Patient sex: M
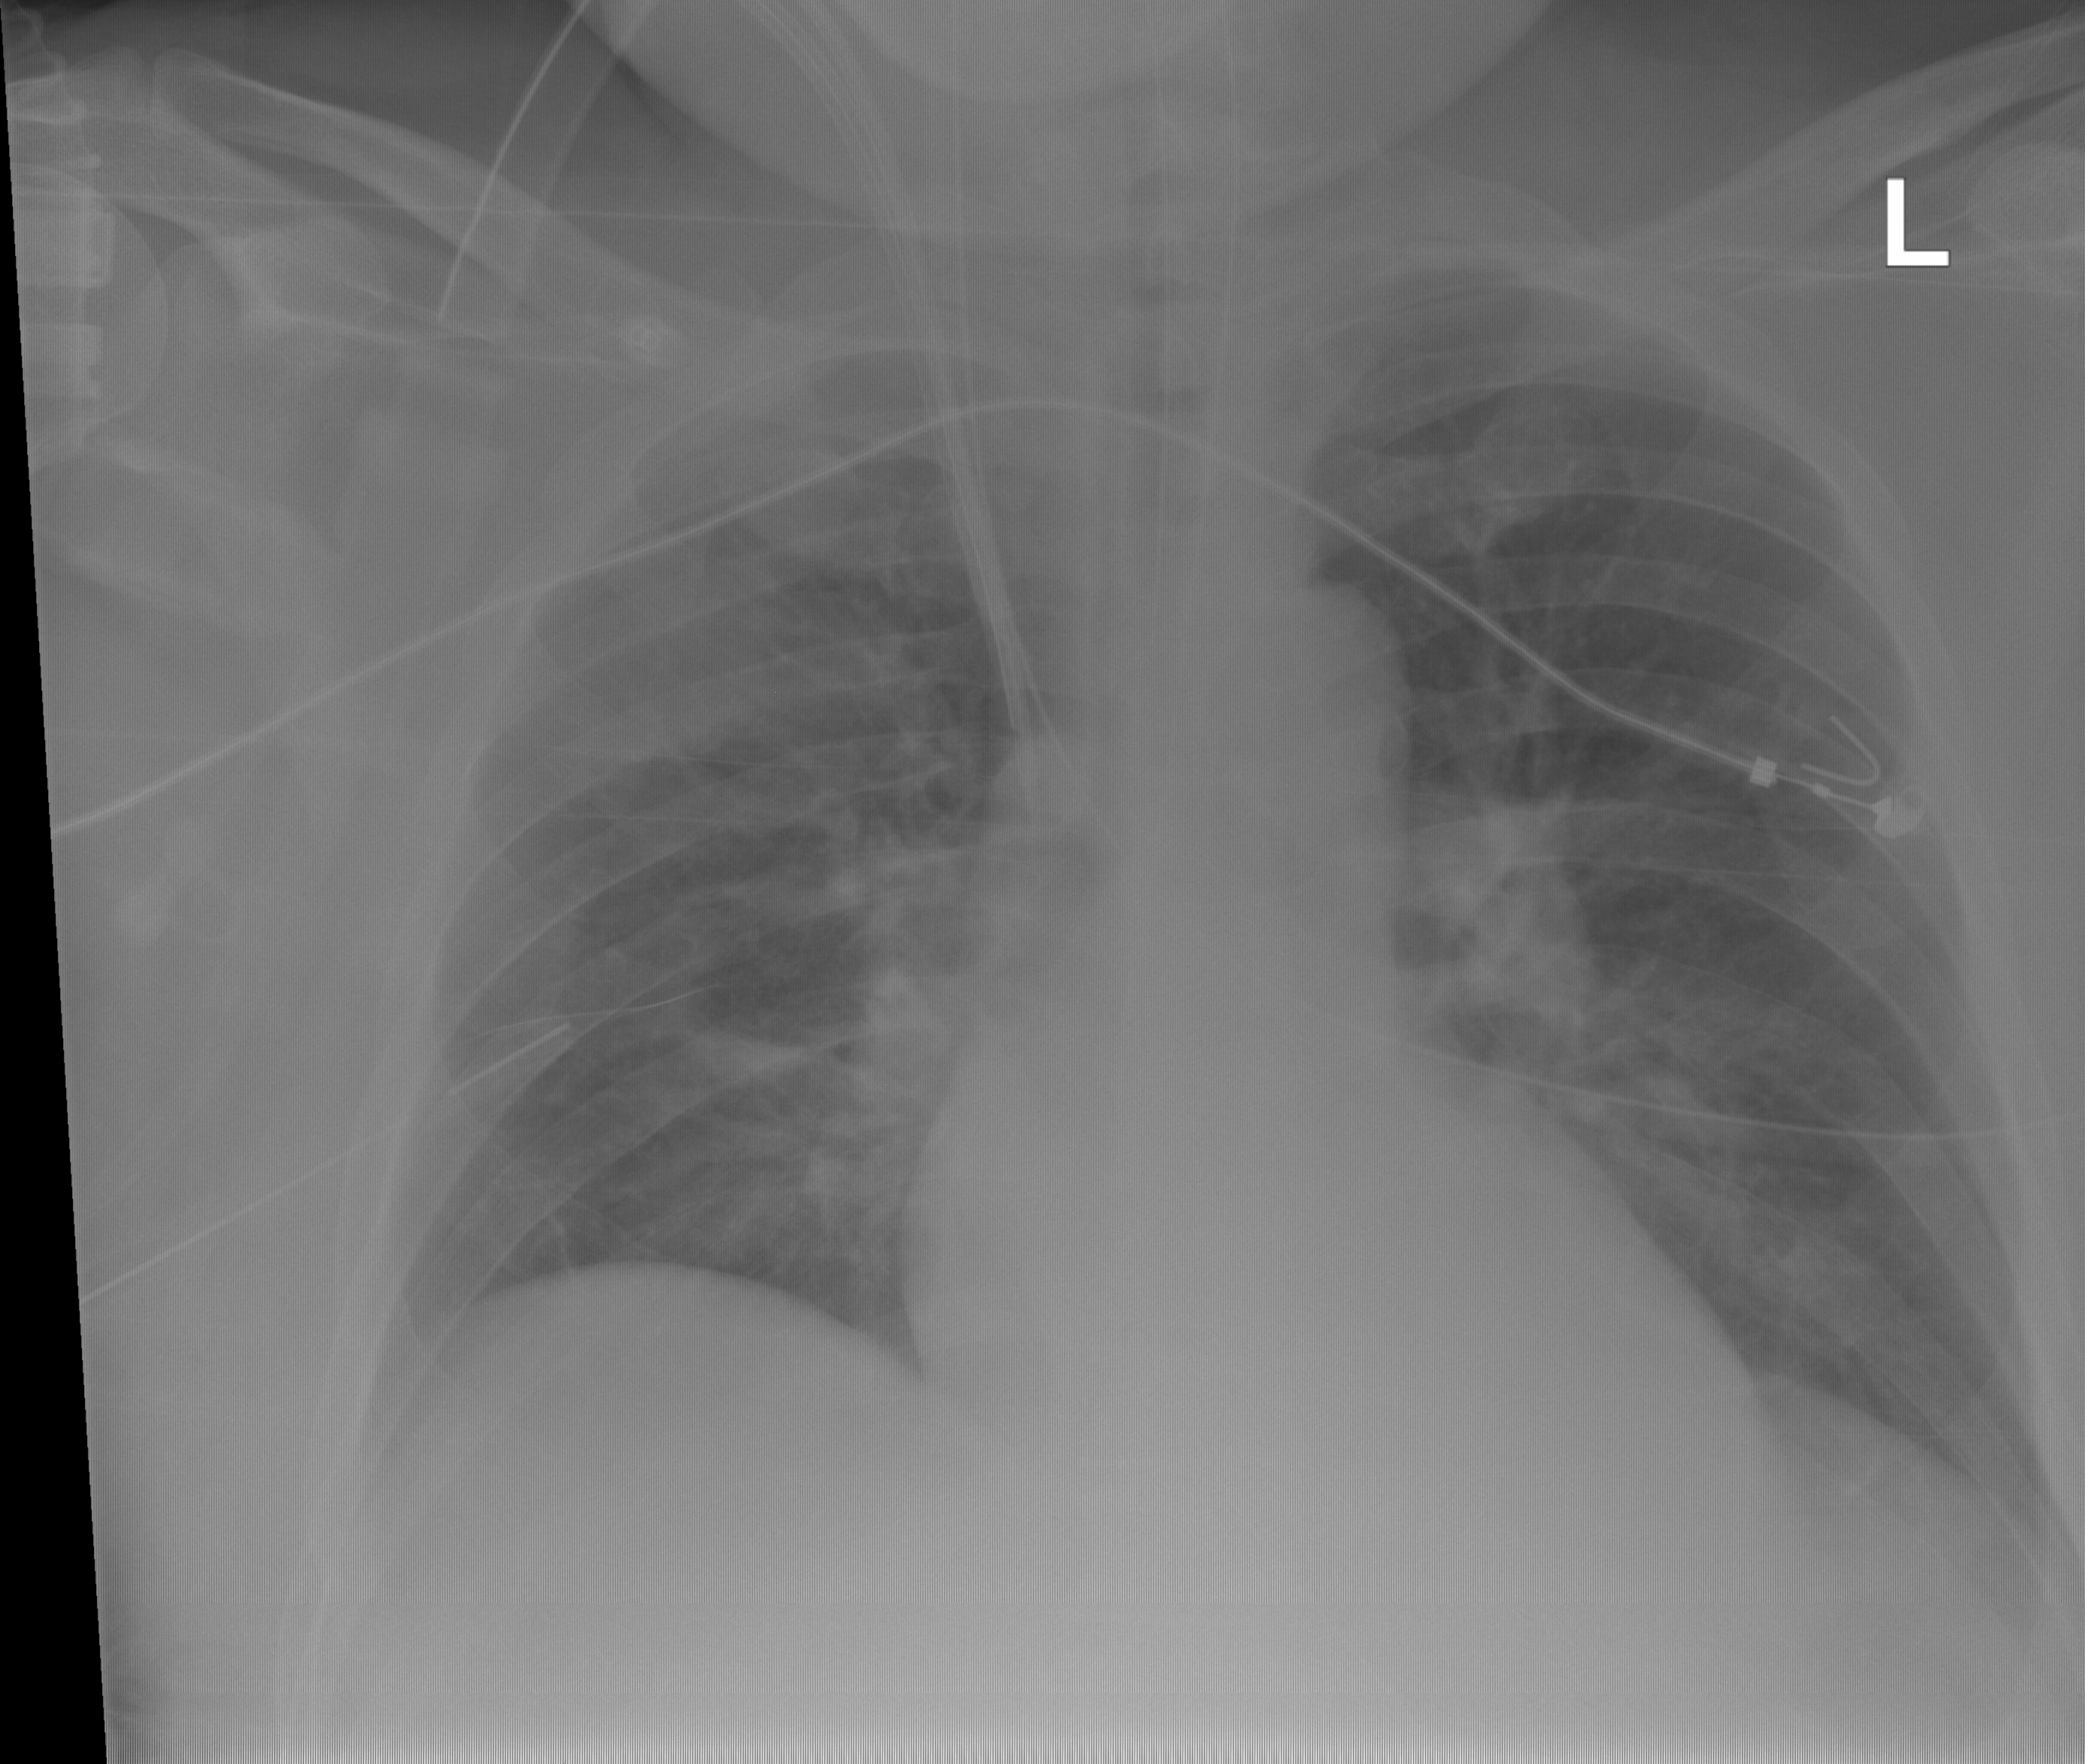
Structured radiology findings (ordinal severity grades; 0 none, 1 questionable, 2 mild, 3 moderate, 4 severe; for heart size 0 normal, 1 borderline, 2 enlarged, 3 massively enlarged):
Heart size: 1
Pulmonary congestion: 1
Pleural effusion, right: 0
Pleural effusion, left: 0
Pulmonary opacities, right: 0
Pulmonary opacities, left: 0
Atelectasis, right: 0
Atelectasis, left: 0